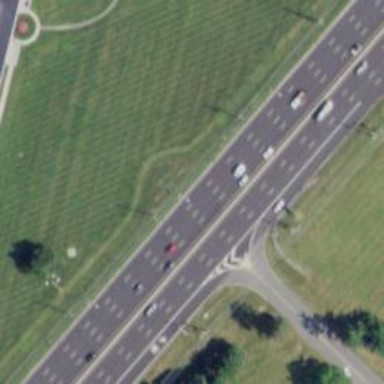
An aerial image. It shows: Trunk link highway.